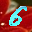
Label: 6